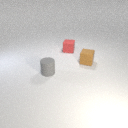
small gray rubber cylinder to the left of small red rubber cube